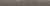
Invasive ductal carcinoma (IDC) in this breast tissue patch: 0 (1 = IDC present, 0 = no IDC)